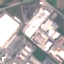
Land use / land cover: Industrial